Question: In R you can add the 'mean' to a boxplot like this:
'''
set.seed(7)
values <- runif(100, 0, 1)
boxplot(values)
points(mean(values), col = 'red')
'''

I would like to do the same in Julia with 'StatsPlots'. Here is the code:
'''
using StatsPlots
boxplot(repeat(['A'],outer=100),randn(300))
'''
Output:
<URL>
I am not sure how to add a single point (mean) to the boxplot. Is there a similar function like 'points'? So I was wondering if anyone knows how to add the mean to a boxplot in Julia like above?
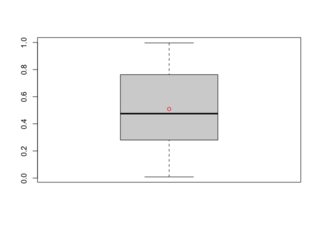
Answer: Adding context to the tip to use 'scatter!'. The difference between 'scatter' and 'scatter!' already has a good explanation <URL>.
'''
julia> using StatsPlots
julia> using Statistics
julia> using Random
julia> Random.seed!(42)
TaskLocalRNG()
julia> val = randn(300);
julia> boxplot(repeat(['A'], outer=100), val, label = "boxplot")
julia> scatter!(['A'], [mean(val)], label = "mean")
'''
<URL>